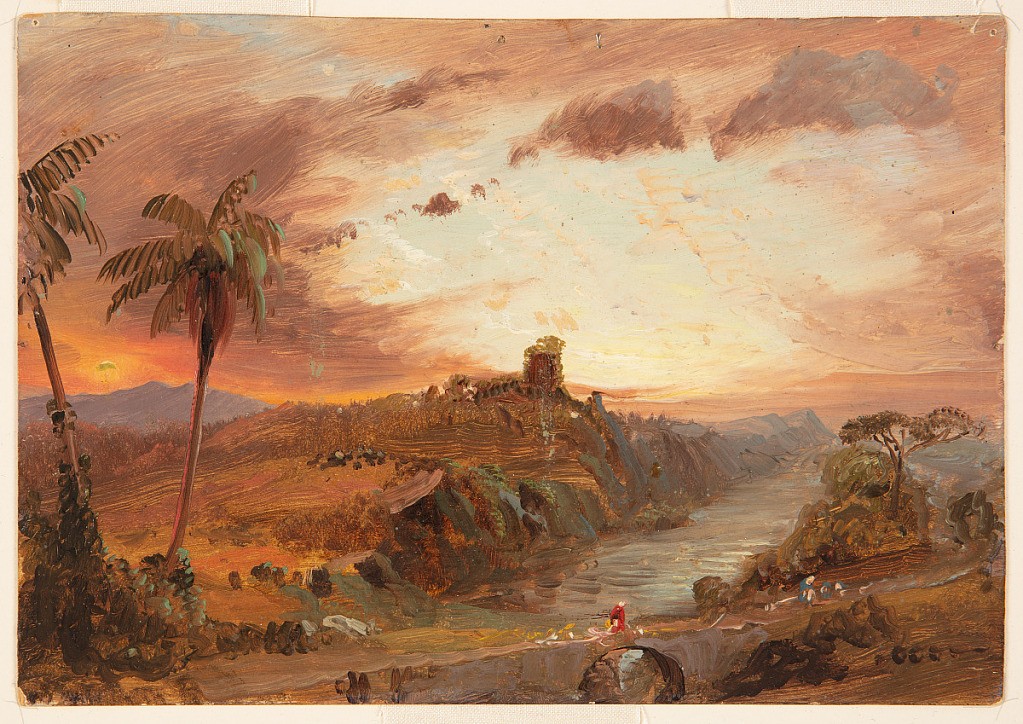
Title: Imaginary South American Landscape
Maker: Frederic Edwin Church, American, 1826–1900
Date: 1857–75
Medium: Brush and oil paint on tan paperboard
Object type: Drawing
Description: Landscape sketch showing an imagined view of a sunset over generalized South American terrain. A single-arched bridge spans a river in the foreground at lower center. A figure in red clothing traverses the bridge just above the arch, while another figure is visible on the path at right. In the lower left corner, two tall palm trees frame the view as other plants grow around their bases and lower trunks. In the middle distance at center, a ruinous tower is situated atop a small prominence partially covered in trees and bounded by the river at right. On the opposite bank at right, a single tree is visible among other indistinct foliage. In the background, the sun illuminates the sky and clouds around it in fiery shades of orange and yellow as it begins to set behind a range of sharp mountains. Another pair of sharp mountains is visible along the horizon at right. In the sky above, wispy banks of clouds are illuminated in warm hues of orange, purple, and reddish brown as they encircle an opening that reveals the clear, blue-green sky behind.